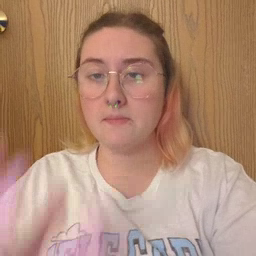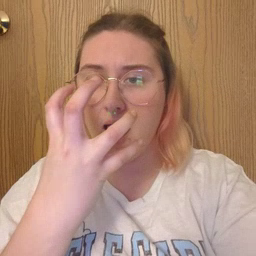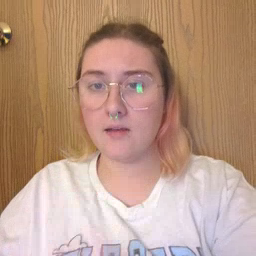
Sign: mad